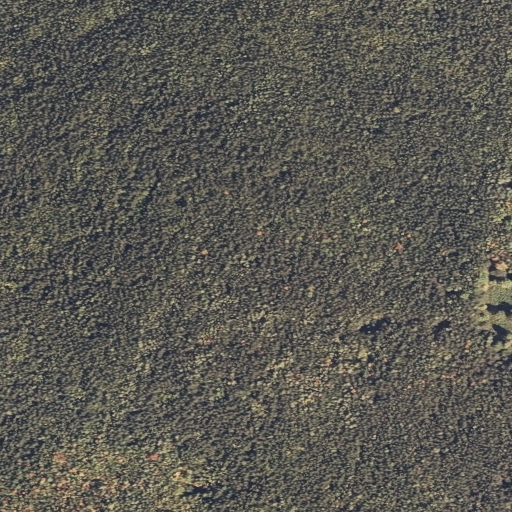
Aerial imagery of ridge(s) in Maine named Wyman Brook Ridge containing evergreen forest and mixed forest